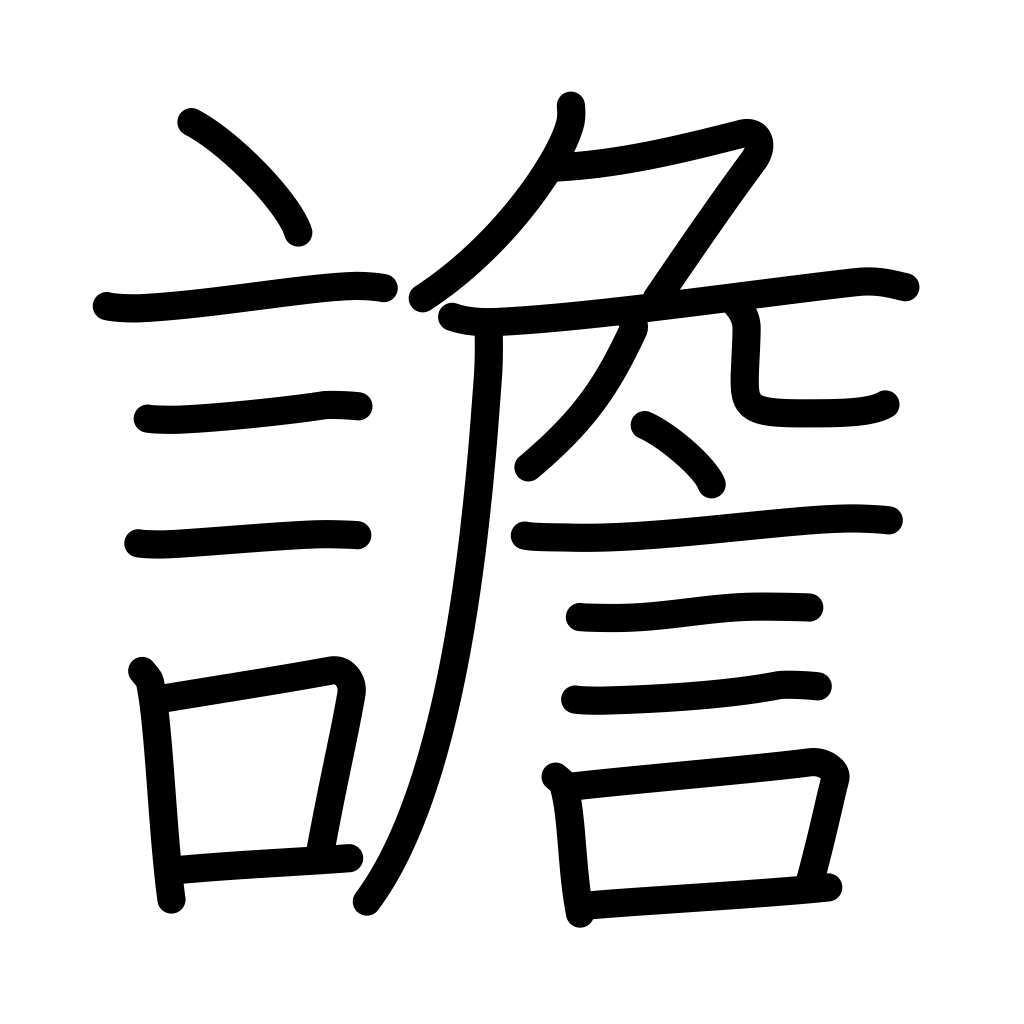
Meaning: delirious talk